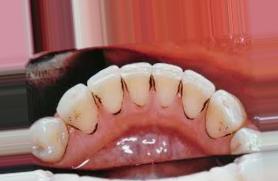
Condition: Tooth Discoloration